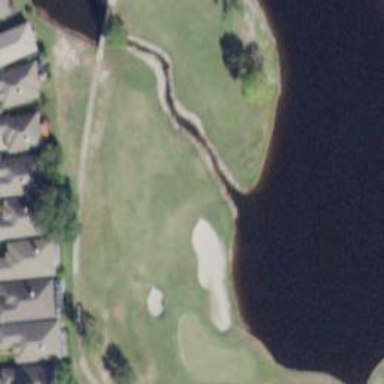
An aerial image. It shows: Water hazard on golf course.